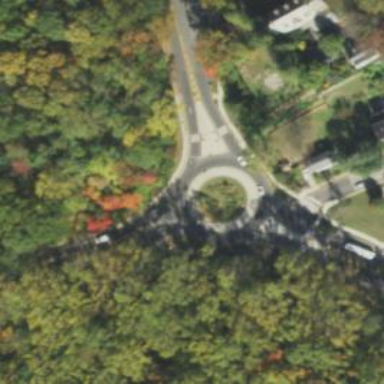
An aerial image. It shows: Tertiary road with asphalt surface leading to roundabout.